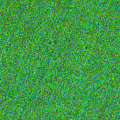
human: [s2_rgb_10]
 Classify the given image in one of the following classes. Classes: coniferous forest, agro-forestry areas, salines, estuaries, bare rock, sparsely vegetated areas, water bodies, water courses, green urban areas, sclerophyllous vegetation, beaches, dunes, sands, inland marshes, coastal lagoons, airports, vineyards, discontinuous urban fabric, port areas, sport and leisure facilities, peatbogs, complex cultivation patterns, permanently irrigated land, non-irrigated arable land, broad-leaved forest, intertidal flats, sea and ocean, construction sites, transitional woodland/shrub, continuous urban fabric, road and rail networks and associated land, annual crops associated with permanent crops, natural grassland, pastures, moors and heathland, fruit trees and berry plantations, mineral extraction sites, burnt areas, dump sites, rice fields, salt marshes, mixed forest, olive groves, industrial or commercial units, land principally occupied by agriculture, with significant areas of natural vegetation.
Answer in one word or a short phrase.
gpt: sea and ocean